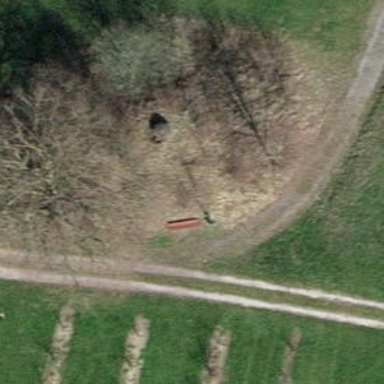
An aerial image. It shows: Guidepost providing information near trash bin.